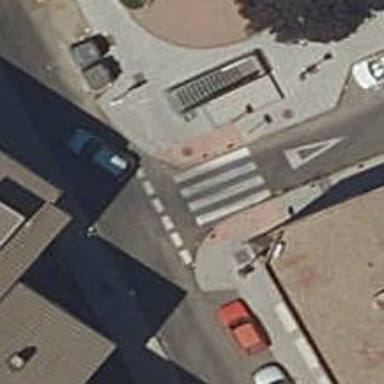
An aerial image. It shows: Marked crossing on footway.